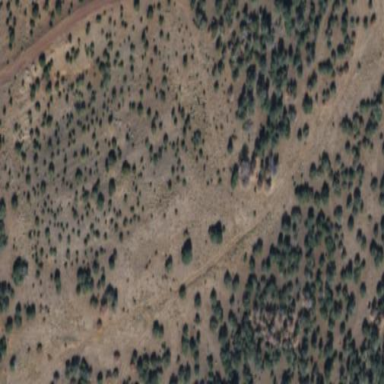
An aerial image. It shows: Patch of scrub vegetation.